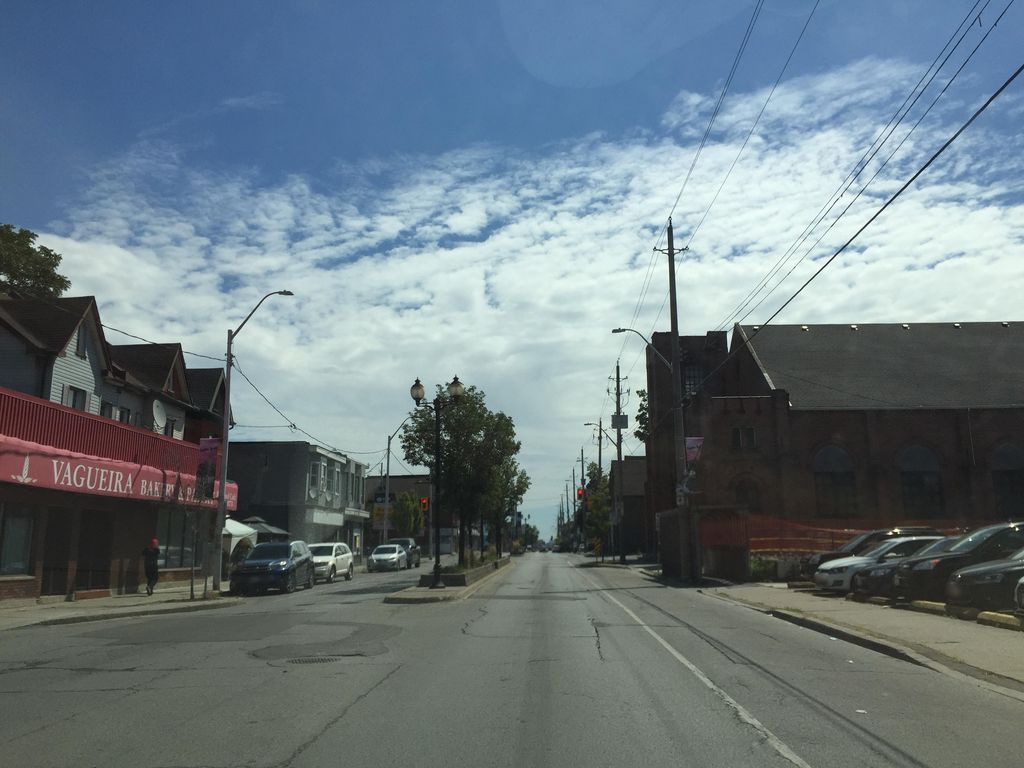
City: hamilton